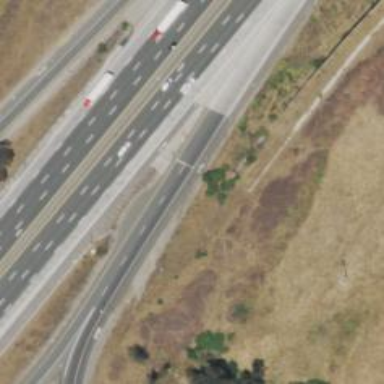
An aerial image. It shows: Motorway link.